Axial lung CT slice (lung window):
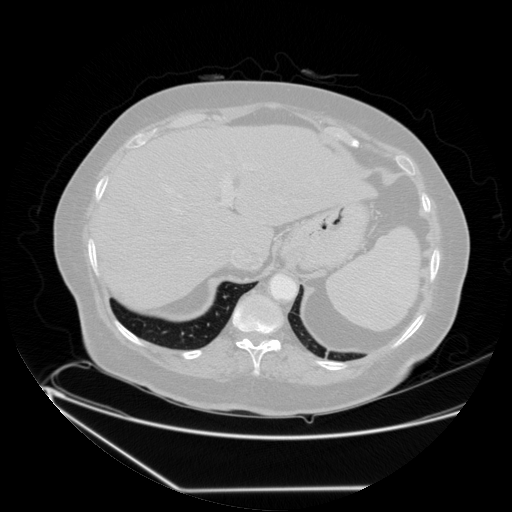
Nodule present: no